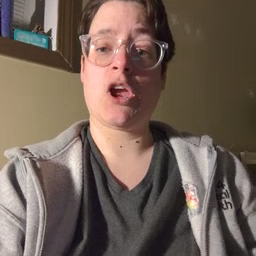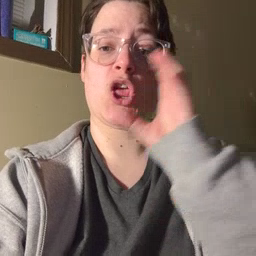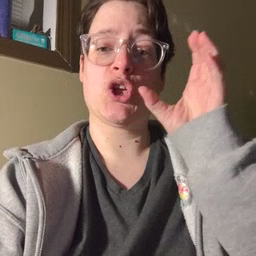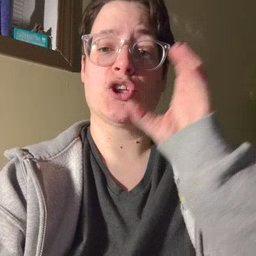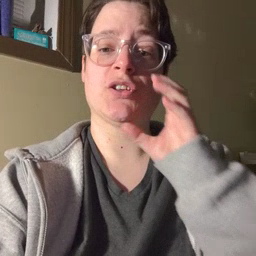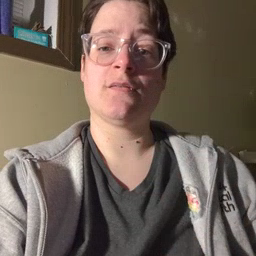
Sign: look